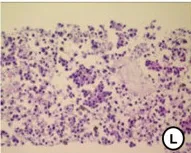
PET-CT scan (November 2017) and histopathological and molecular results after gefitinib therapy resistance. (L) Cancer cells scattered or arranged in groups observed in right hilar and subcarinal lymph nodes tissues acquired by EBUS-guided biopsy (x20 hematoxylin/eosin).
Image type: pathology (immunostaining)